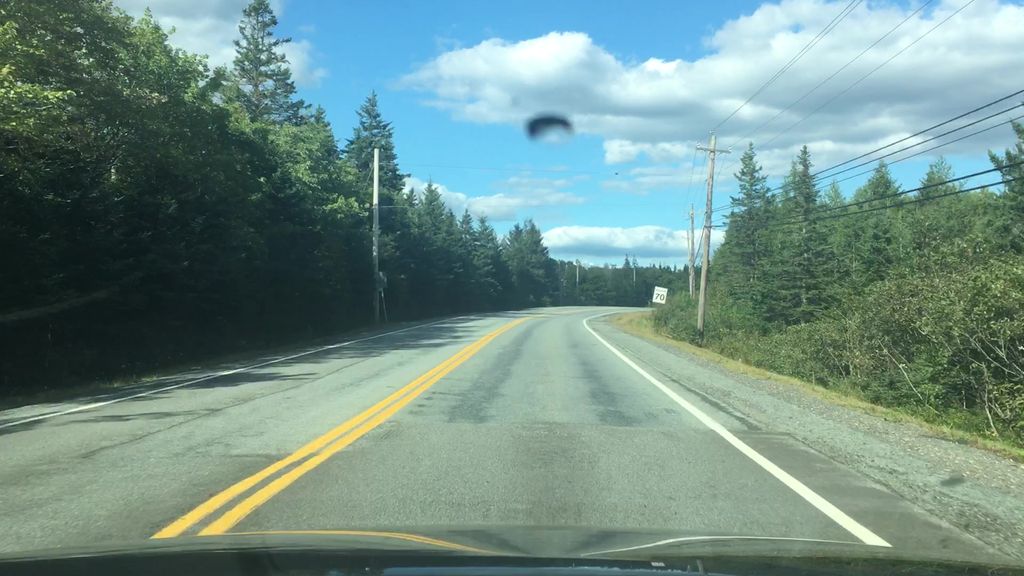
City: halifax